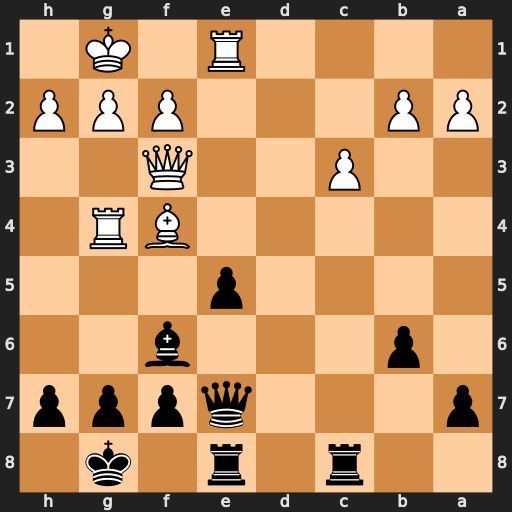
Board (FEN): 2r1r1k1/p3qppp/1p3b2/4p3/5BR1/2P2Q2/PP3PPP/4R1K1
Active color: b
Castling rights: -
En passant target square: -
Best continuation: h5 Rg3 exf4